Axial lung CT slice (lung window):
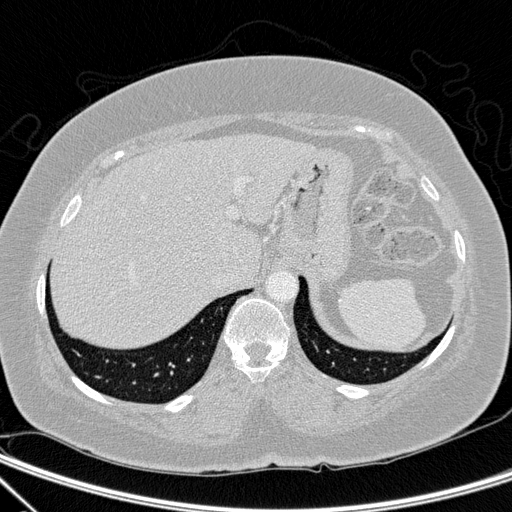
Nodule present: no